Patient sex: M
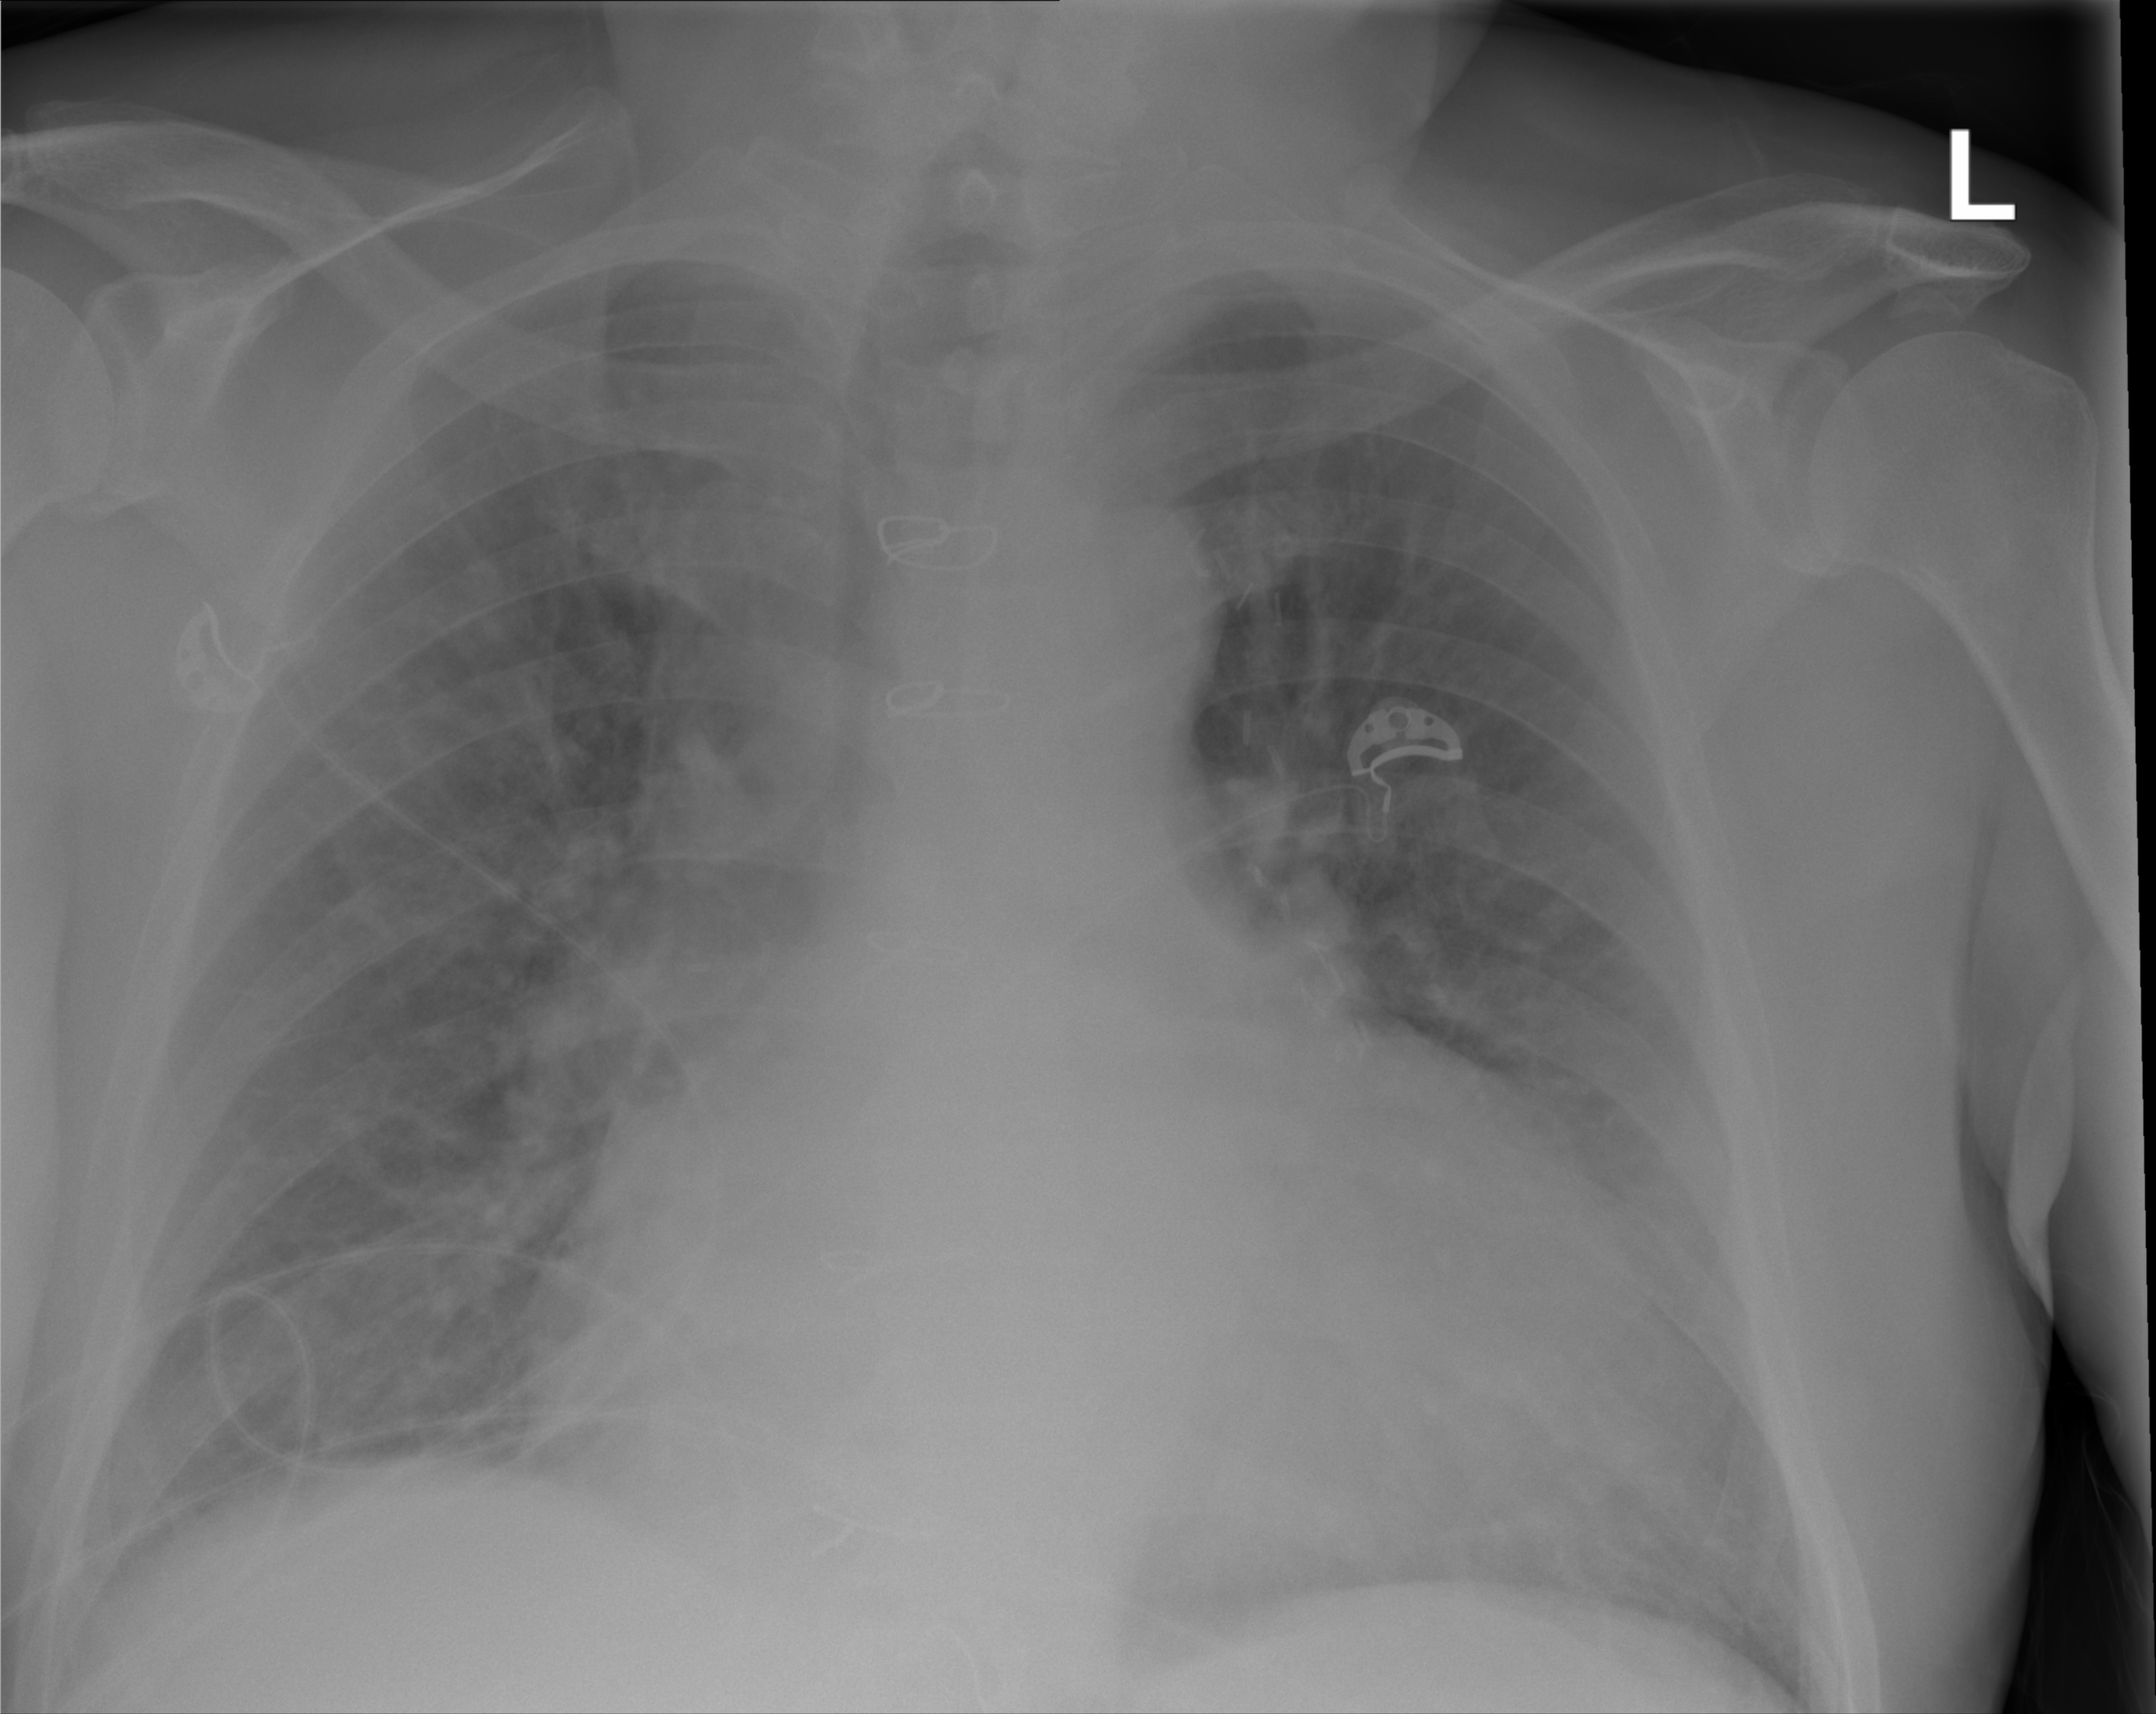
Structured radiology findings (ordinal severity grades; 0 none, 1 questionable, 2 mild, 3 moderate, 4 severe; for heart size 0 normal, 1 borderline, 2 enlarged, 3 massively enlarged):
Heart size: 3
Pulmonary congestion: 2
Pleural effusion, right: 1
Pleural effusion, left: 1
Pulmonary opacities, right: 2
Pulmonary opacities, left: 2
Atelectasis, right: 0
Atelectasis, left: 1